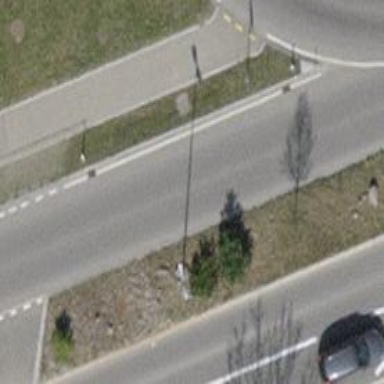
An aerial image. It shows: Secondary road with asphalt surface.